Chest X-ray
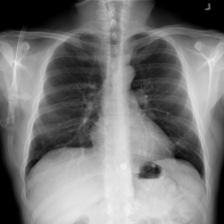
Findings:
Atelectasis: negative
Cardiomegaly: negative
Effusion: negative
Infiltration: negative
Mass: negative
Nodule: negative
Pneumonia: negative
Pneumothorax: negative
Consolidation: negative
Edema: negative
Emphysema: negative
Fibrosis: negative
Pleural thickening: negative
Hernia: negative